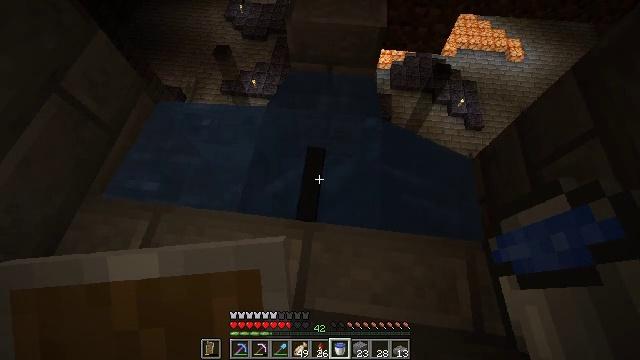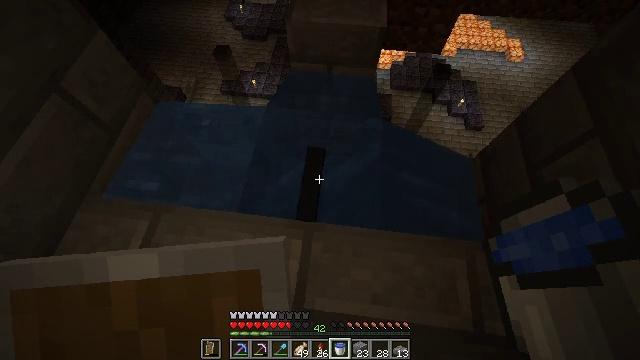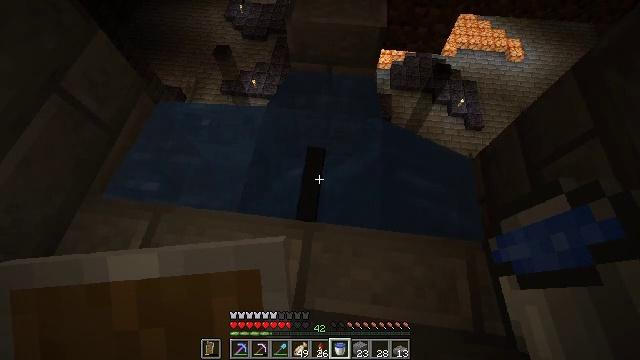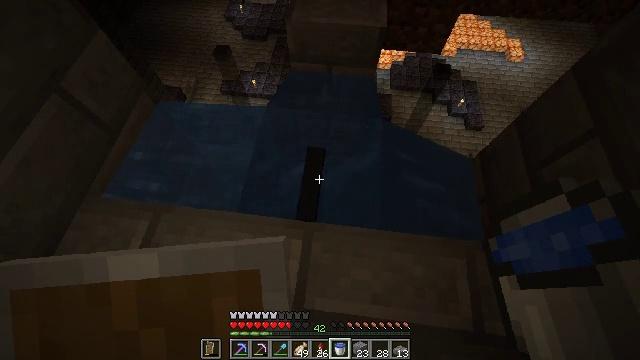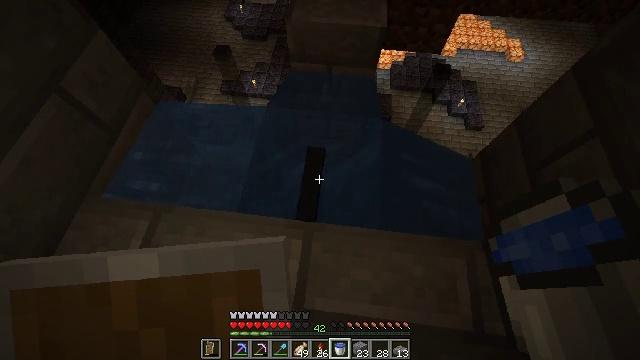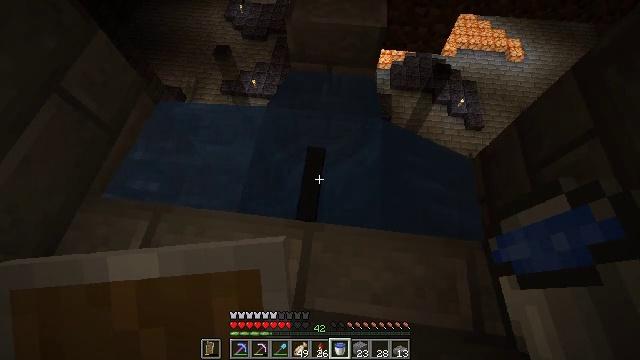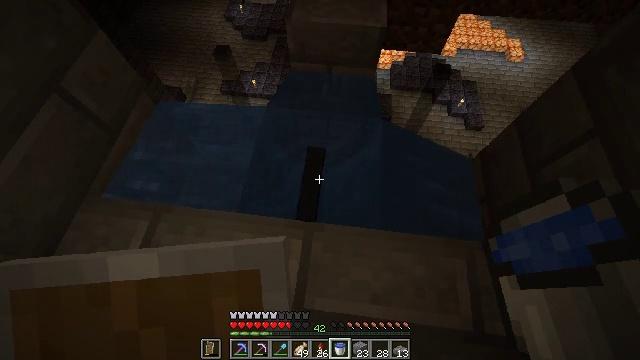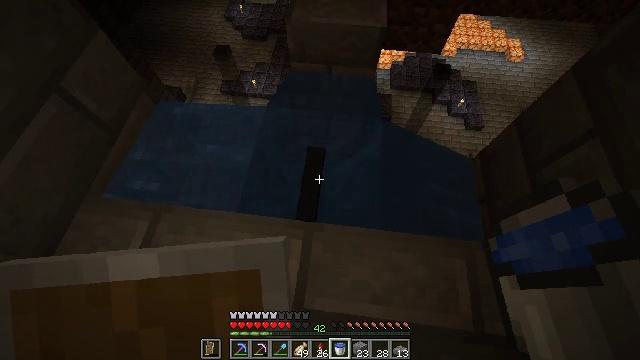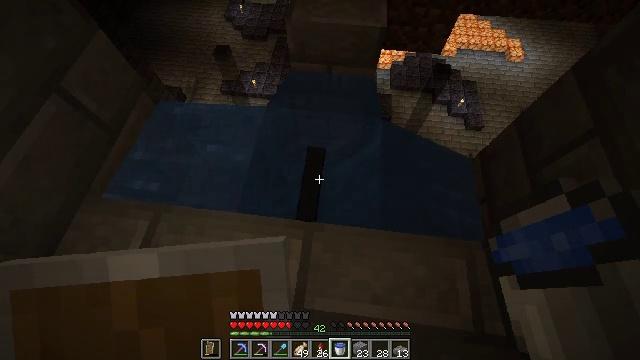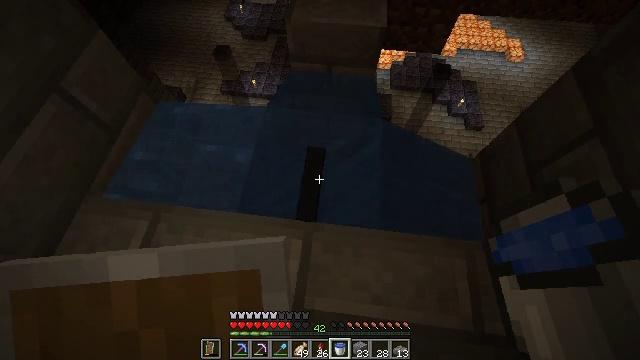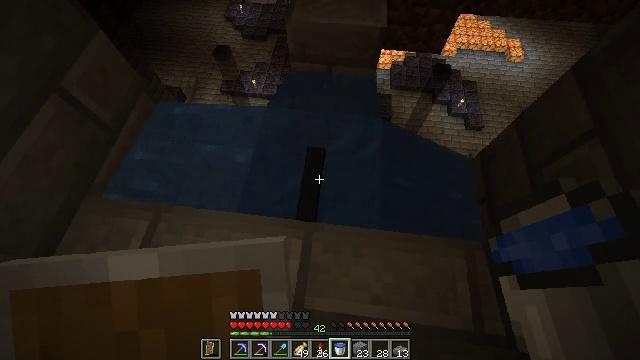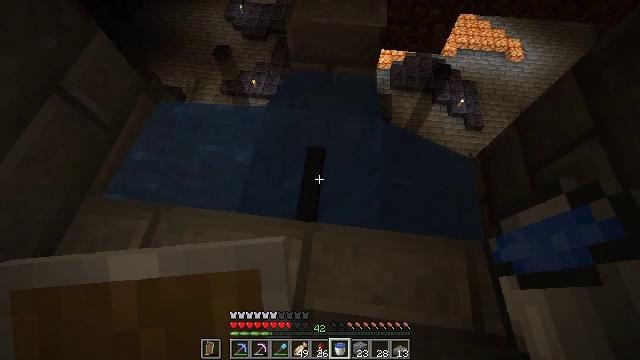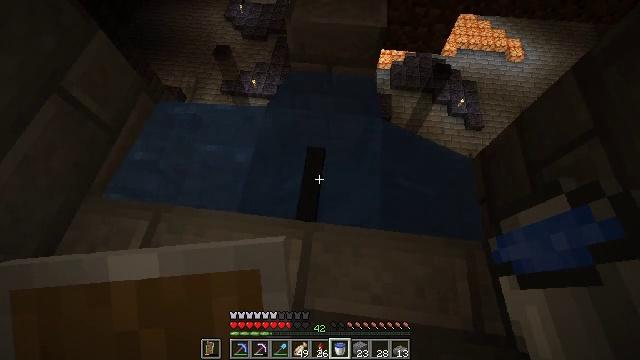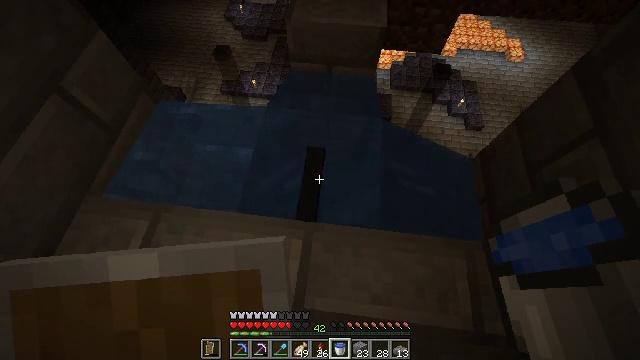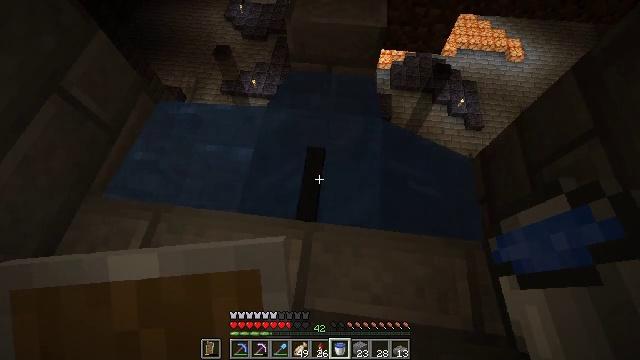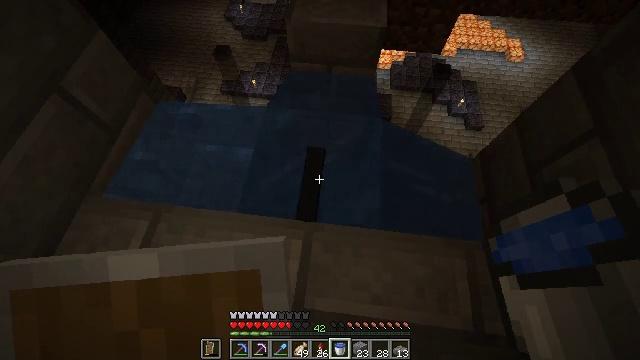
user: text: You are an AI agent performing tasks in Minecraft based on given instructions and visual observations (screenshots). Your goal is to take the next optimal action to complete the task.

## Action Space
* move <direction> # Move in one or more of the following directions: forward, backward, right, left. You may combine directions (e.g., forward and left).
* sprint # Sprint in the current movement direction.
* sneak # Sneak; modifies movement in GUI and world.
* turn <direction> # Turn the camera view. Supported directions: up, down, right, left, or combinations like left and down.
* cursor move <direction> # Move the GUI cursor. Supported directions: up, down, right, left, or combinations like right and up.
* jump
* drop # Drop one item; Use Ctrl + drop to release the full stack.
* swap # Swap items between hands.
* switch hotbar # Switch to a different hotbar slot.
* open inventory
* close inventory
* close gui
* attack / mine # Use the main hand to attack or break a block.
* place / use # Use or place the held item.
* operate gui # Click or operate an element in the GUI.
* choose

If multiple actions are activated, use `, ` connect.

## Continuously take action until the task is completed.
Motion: motion action
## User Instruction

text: Recycle the black stained glass pane.
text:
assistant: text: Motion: no_op
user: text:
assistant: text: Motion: no_op
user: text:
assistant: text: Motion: no_op
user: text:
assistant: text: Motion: no_op
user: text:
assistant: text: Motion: no_op
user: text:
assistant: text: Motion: no_op
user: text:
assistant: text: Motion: no_op
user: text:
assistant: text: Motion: no_op
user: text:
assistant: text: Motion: no_op
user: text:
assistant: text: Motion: no_op
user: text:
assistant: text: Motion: no_op
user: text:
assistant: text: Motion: no_op
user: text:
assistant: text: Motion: no_op
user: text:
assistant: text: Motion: no_op
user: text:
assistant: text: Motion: no_op
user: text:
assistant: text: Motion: no_op
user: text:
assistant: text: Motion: no_op
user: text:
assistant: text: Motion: no_op
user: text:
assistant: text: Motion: no_op
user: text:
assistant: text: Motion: no_op
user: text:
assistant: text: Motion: no_op
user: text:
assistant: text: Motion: no_op
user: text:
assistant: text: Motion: no_op
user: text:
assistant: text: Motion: no_op
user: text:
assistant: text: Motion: no_op
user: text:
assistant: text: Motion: no_op
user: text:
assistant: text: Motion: no_op
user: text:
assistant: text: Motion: no_op
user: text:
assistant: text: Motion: no_op
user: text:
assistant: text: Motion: no_op